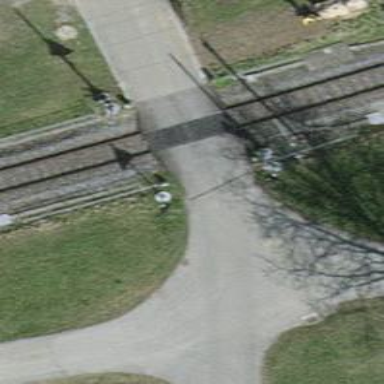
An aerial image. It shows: Full barrier level crossing on railway.